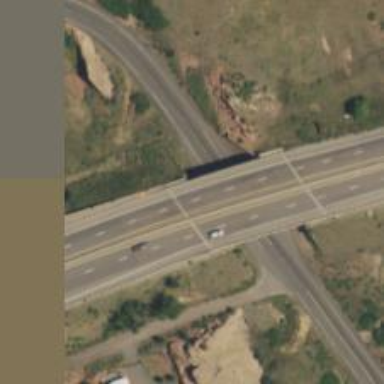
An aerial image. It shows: Asphalt bridge on motorway.